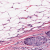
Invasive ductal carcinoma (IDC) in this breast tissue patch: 1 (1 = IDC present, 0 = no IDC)